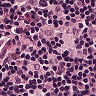
Metastatic tissue present: no